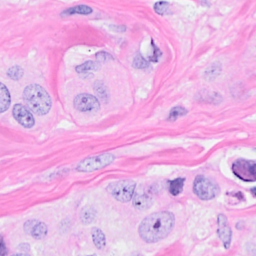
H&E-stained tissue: Breast